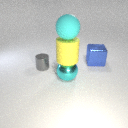
large cyan metal sphere below large yellow rubber cylinder